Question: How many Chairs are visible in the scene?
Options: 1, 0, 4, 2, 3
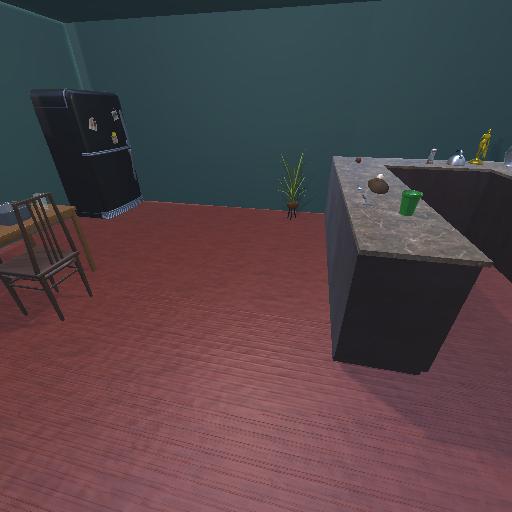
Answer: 1